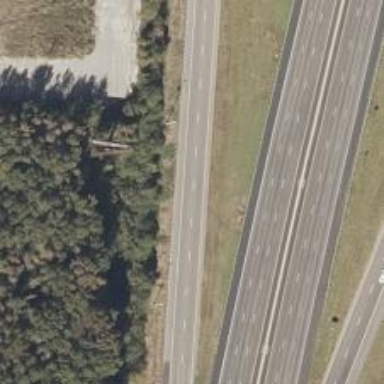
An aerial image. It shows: Asphalt motorway link.